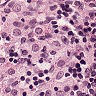
Metastatic tissue present: no